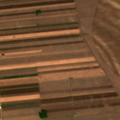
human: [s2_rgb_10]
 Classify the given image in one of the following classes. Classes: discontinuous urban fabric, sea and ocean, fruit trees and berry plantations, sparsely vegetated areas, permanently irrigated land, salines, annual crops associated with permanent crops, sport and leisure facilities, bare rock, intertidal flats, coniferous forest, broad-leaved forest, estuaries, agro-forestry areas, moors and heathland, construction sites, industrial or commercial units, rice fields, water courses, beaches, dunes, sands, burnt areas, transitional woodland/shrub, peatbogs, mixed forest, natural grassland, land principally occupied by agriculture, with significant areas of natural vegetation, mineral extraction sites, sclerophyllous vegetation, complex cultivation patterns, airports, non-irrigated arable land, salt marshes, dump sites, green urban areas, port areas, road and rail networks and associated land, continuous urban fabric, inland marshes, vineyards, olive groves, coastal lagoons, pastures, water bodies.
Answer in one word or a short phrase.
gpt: non-irrigated arable land